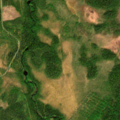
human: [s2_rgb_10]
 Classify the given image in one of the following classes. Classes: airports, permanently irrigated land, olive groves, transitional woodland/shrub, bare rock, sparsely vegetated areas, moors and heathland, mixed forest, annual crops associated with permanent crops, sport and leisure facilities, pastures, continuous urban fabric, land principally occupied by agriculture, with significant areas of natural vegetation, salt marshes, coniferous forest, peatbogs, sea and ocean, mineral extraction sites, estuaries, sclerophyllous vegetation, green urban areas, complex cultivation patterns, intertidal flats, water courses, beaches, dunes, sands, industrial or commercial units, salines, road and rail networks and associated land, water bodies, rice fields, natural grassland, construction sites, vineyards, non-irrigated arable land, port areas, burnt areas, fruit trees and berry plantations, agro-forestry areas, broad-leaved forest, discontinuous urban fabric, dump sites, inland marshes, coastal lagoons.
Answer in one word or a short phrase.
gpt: coniferous forest, mixed forest, transitional woodland/shrub